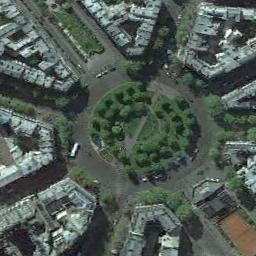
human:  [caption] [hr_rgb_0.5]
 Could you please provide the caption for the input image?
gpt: Many buildings of different shapes are beside the roundabout .

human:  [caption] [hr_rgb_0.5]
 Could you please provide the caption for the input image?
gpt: The roundabout with some exits and entrances is surrounded by some buildings and some trees are in the middle of the roundabout .

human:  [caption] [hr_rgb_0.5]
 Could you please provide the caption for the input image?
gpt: There are many bifurcation roads with many moving and waiting vehicles, And many neatly arranged tall buildings and some trees around the roundabout .

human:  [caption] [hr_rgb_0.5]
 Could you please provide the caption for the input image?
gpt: The roundabout is next to buildings and trees .

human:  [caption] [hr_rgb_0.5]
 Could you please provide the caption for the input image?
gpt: There are many buildings around the roundabout .